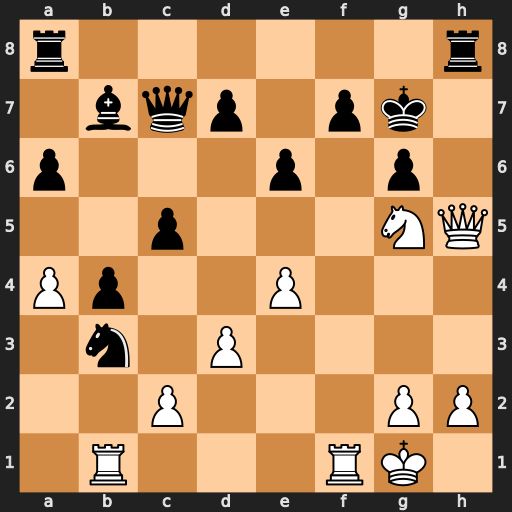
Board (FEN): r6r/1bqp1pk1/p3p1p1/2p3NQ/Pp2P3/1n1P4/2P3PP/1R3RK1
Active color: w
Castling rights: -
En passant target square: -
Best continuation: Rxf7+ Kg8 Qxg6#